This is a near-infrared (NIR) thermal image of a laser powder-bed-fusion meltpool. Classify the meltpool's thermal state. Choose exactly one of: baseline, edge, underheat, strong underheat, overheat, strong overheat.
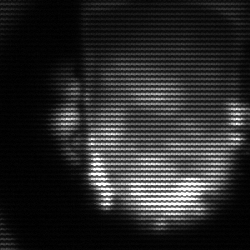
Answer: baseline